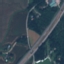
Land use / land cover class: Highway